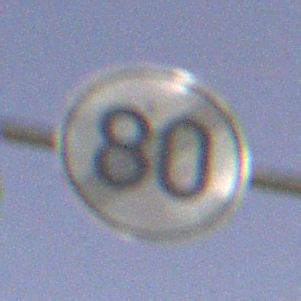
Verkehrszeichen: EndeGeschwindigkeit80
Umgebung: Outdoor, Nature
Tageszeit: Night
Wetter: Clear
Licht: Natural
Jahreszeit: NotSpecified
Kontrast: HighContrast